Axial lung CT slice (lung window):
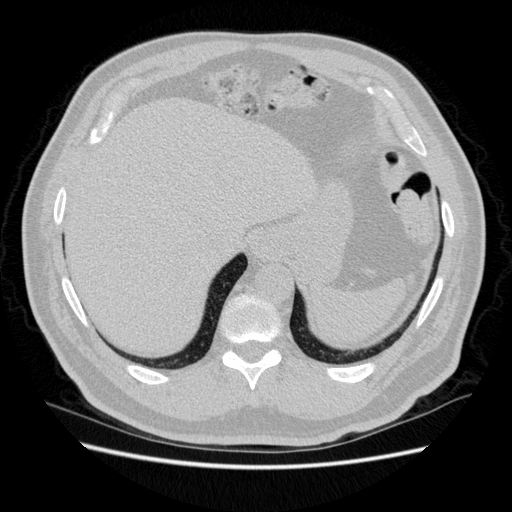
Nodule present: no